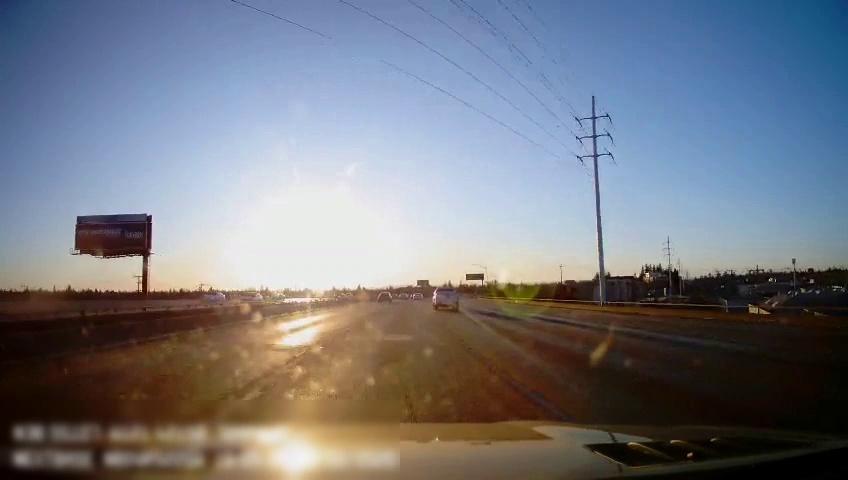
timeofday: Day
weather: Sunny
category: Drivable Space
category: Vehicles | Truck
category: Vehicles | Car
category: Vehicles | Car
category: Vehicles | Car
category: Vehicles | Car
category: Vehicles | Car
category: Vehicles | Car
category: Lanes | Alternate Lane
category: Traffic | Signs
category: Traffic | Signs
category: Traffic | Signs